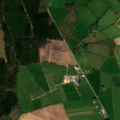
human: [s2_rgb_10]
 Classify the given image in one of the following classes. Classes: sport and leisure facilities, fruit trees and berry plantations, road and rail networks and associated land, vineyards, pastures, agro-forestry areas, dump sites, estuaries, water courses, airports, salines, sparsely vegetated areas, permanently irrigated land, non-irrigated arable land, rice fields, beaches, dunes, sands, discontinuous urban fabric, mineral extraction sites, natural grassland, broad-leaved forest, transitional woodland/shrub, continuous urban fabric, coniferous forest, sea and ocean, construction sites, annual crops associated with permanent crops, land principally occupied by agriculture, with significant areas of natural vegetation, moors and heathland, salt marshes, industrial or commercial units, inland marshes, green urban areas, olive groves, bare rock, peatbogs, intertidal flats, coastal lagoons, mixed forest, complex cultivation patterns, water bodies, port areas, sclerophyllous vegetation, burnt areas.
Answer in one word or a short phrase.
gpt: non-irrigated arable land, pastures, coniferous forest